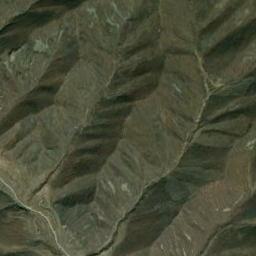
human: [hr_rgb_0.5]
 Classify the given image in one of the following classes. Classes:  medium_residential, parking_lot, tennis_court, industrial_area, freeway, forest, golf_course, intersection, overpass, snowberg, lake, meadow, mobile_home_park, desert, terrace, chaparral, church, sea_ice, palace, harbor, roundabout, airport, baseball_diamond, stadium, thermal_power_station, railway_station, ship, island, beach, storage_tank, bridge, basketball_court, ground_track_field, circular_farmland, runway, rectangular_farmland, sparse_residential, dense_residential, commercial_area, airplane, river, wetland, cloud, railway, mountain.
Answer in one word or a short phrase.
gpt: mountain